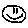
Label: smiley face